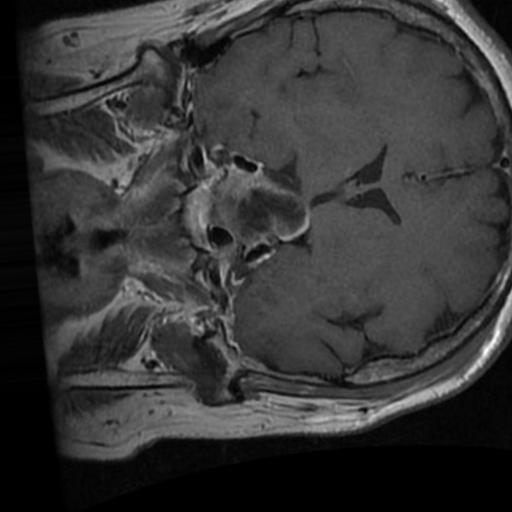
Label: brain_tumor